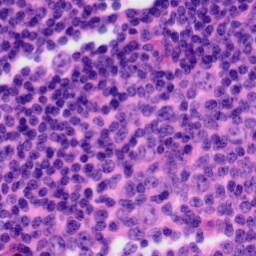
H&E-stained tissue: Tonsil